Question: I'm writting a predictive search that, for server performance requisites (all is cached), must be run on the client browser. The items are TV shows and movies and are matched by title, actors and directors names. Once the search has been executed, it returns a list of matched items with two values for each result:
1. The number of matching words (n): The user can type 4 words but only 2 of them matched an item. The more the better.
2. The Levenshtein Edit Distance addition (ld). The user can type 3 words but 2 of them have a typo or other small diference with the indexed ones. I use the edit distance to find nearest indexed word. The adition of all the Levenshtein Distances is returned as a proximity indicator. The less the better.
1. Client-side. No Sphinx, Lucene or any other server-side solutions.
2. Speed over accuracy. The algorithm runs on each keystroke, and we don't want to bore the user. Keep the big O not so big.
3. Non-recursive. The calculation of each item relevance shouldn't be dependant to the other itmes calculation. I don't want to beat Google, only provide first the best result of a small set.
4. Bounded form 0 to 1, 0 to 100 or something like this. Is not a requisite, but be able to show a "relevance percent" is a plus.
5. Ideas over Implementations. I'm looking for an algorithm/formula better that for a specific implementation.
Based on the exponential decay (like the radioactive half-life decomposition) I made up this formula.

Where:
- 'T'- 'n'- 'ld'
In pseudocode.
'''
function lambda(n, ld) {
lambda = (n/T) * e^(-ld * 1/n);
return lambda;
}
'''
A little explanation:
- '-ld * 1/n' is the relevancy measure core. If 'ld' is low and 'n' is big, it comes close to zero (-0 side) and indicates thet this result is more relevant.- 'n/T' is an accuracy ratio. Matched words vs. All words. Refines the previous relevance by taking the total user input into account.
The exponential function, for negatives powers, bound the result between 0 and 1.
What I want is not to refine the search algorithm, based on <URL> with an extra edit distance calculation, but to improve the relevancy sort of returned elements by asign a relevance value to each one. If any parameter other than 'n' and 'ld' is needed and easily computed, can be used. In my solution I added 'T', the number of words the user provided.
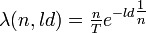
Answer: In general, I believe you must your formula. In fact, most basic relevance formulas like <URL> are quite simple and use just production or fraction of parameters with, possibly, "strengthening" or "weakening" functions. For example, 'tf-idf' is just multiplication of term frequency and "weaked" by logarithm inverse document frequency. Firstly I'll make quick analysis of your formula and then make some proposals.
## Analysis
Let's rewrite your formula:

First of all, note, that 'n/T' is : there may be more results ('n') then search terms ('T'). Consider such example: user enters query "John Malkovich", and there's film <URL> in your database. User entered 2 words, i.e. 'T = 2', but film has these terms in both - film title and the cast, so 'n = 2 * 2 = 4'. Given that, final relevance will be grater then 1. Lack of normalization is not the problem by itself, but in practice it may lead to a number of errors in future.
Now let's look at the second part of your formula - '1 / e^(ld/n)'. Let's denote 'ld/n' as 'x'. In this case second part of your formula will look like this:

So for high values of 'x' it will weaken final relevance a lot. Though I don't understand why it must be exponential, it still makes sense. But 'x' is not independent variable, it is by itself function of 2 variables: 'x = x(ld, n)'. Moreover, 'ld' is also a function: 'ld = ld(MAX_LD, T)', so 'x' depends on 3 different independent variables/parameters: 'x = x(MAX_LD, T, n)'. In this case it is very very hard to predict behavior of 'x' (and so final relevance) for all possible cases.
## Proposals
If you want the second part of your formula to keep track only of Levenshtein distance, let it depend on only this distance, but not all 3 independent variables. For example, your formula may look like:

or even:

where 'distance' is actual Levenshtein edit distance, and not the function of 'T' and 'MAX_LD'.
I know, I know, you said, you cannot use server-side programming. But are you sure it cannot be performed on the client side? Stemming is much easier then it seems to be. Most of stemming is just about truncating suffixes and endings like "-s", "-ing", "-ment", etc. It is not ideal, but I believe that it will give much better results, then Levenshtein distance. The only strong here is: .
For more precise stemming algo see PorterStemmer class from <URL>.
Recall example with query "John Malkovich". There may be plenty of films with term "John", but only several with "Malkovich". It is natural to assume, that the second term must have greater weight in search results, then the first one. 'tf-idf' involves this fact in its 'idf' (inverse document frequency) part. You can do the same thing by computing inverse record frequency as:
'''
irf = number-of-all-found-records / number-of-records-with-current-term
'''
and adding to your relevance formula third part:

And, of course, remember: .